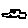
Label: car